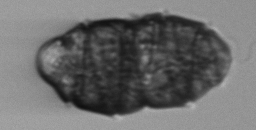
Label: Margalefidinium